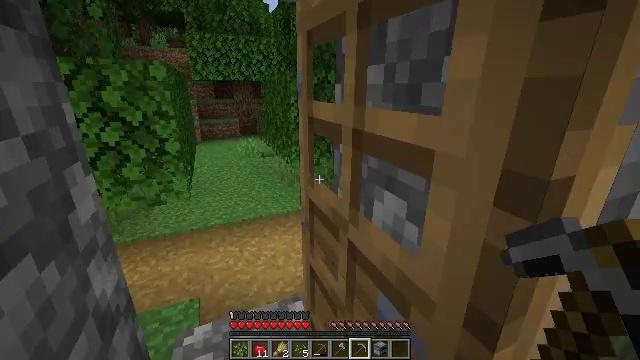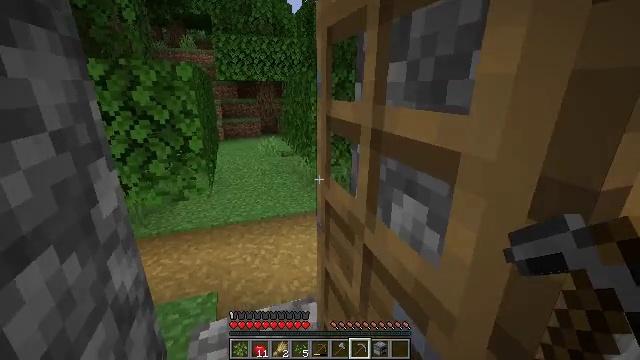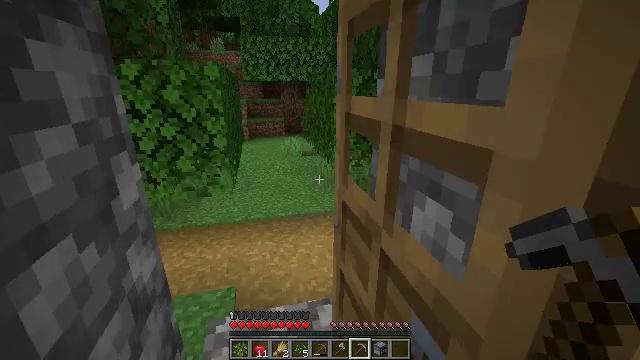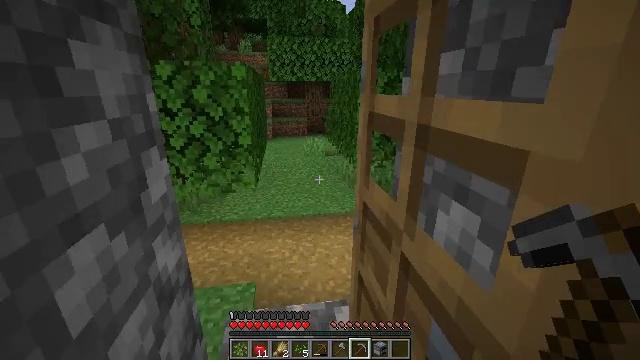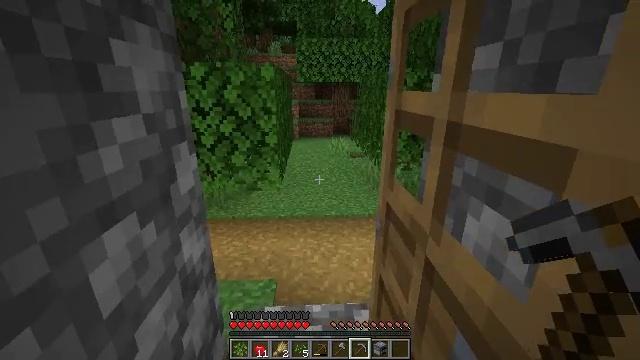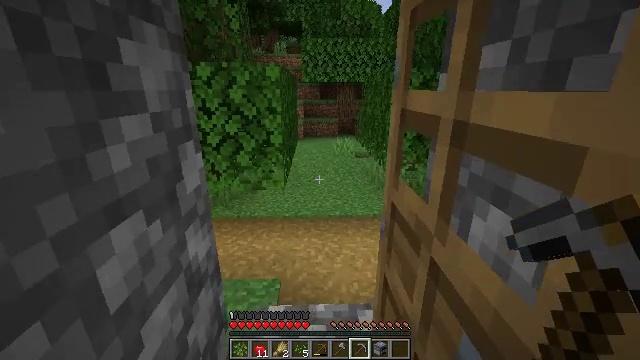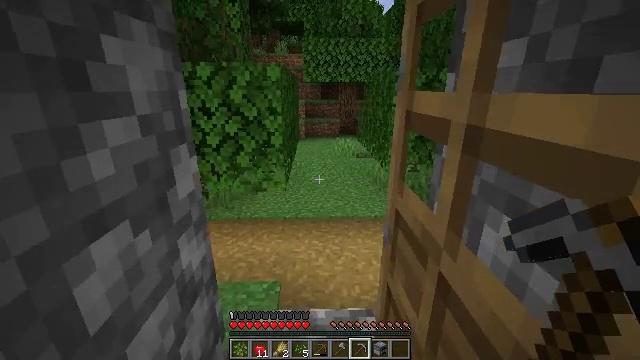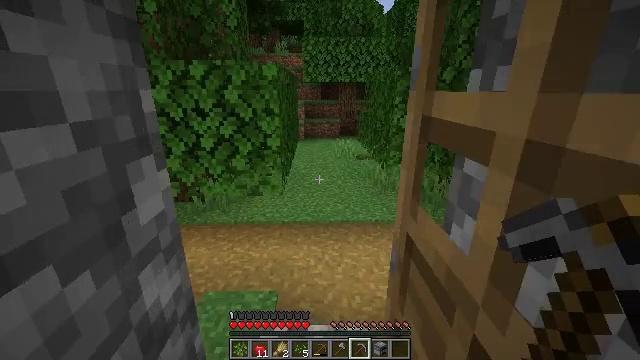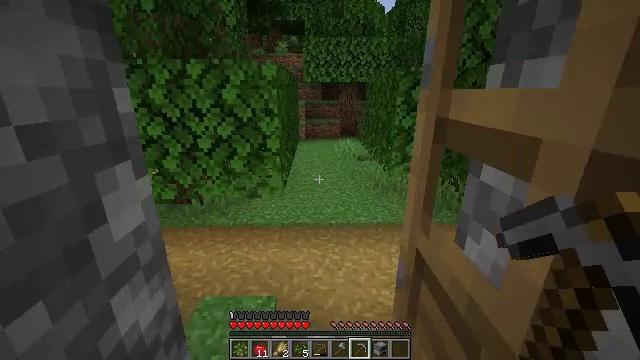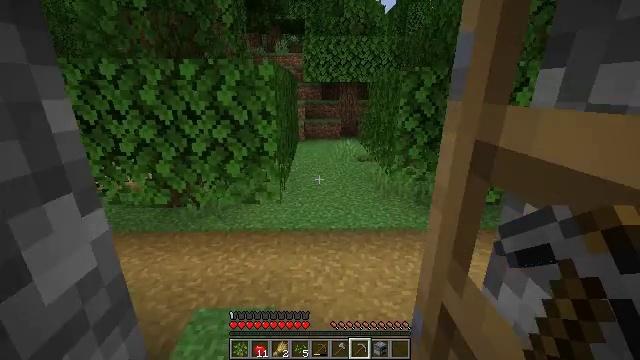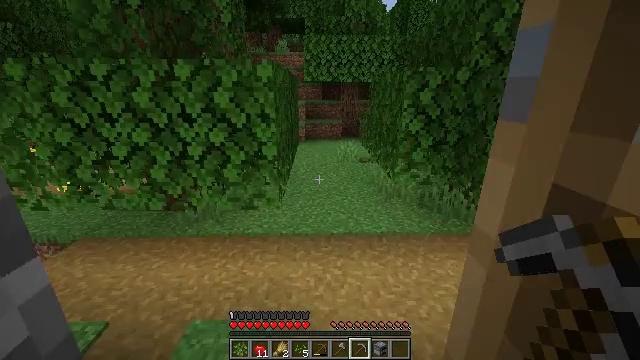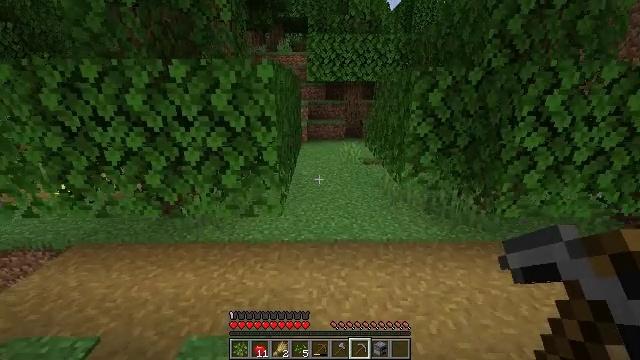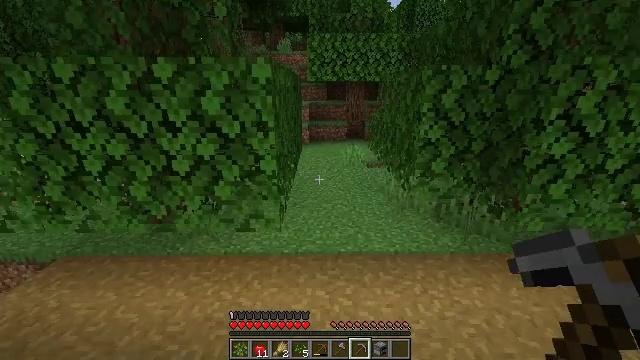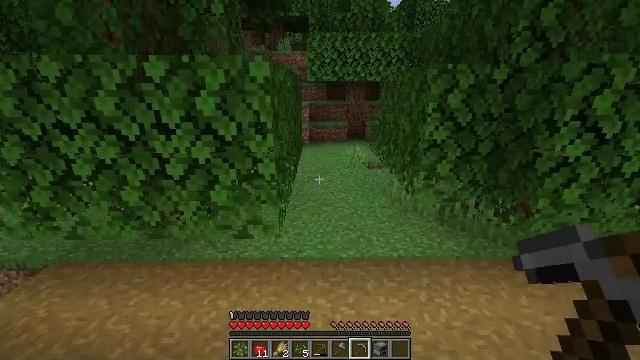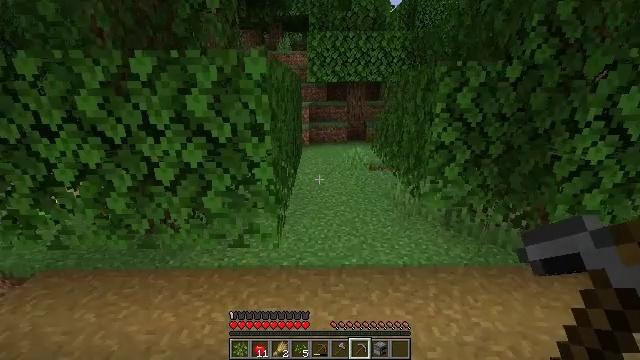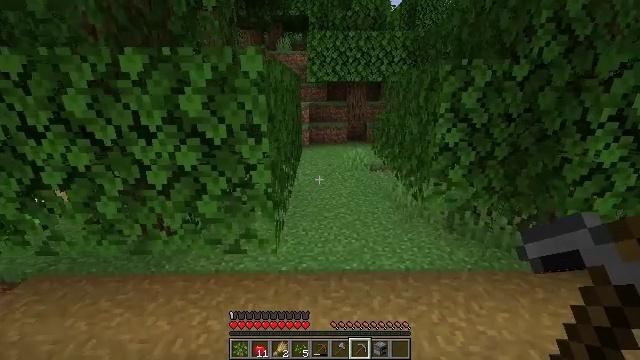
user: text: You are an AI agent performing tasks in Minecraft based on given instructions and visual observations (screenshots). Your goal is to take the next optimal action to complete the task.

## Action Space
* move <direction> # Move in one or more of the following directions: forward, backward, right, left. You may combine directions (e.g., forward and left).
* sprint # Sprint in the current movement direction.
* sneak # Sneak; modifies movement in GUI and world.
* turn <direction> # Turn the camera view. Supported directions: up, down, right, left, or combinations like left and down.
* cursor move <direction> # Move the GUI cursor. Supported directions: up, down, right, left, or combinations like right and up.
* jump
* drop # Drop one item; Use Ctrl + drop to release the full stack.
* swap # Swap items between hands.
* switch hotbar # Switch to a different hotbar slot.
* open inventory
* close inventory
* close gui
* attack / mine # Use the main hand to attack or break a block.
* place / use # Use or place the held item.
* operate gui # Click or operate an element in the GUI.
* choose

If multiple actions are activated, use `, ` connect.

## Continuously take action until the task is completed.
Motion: motion action
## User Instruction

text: Attack the grass path to restore it to dirt.
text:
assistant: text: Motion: turn left
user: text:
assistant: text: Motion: turn left
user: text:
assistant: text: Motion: turn left
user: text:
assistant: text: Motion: turn left
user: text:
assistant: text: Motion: turn left
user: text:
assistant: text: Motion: move forward
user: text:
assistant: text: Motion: move forward
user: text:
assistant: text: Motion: move forward
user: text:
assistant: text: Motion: move forward
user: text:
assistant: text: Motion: move forward
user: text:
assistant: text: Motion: move forward
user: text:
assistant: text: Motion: move forward
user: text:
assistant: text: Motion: move forward
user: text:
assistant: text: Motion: move forward
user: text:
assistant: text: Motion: no_op
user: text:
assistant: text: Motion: no_op
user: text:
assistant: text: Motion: no_op
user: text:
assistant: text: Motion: no_op
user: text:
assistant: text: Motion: no_op
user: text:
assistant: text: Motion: no_op
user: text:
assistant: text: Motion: no_op
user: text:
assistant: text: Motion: no_op
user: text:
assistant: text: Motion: no_op
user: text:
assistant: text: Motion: turn right
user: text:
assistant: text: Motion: turn right
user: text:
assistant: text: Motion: move forward, turn right
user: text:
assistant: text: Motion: move forward, turn right
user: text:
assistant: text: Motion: move forward, turn right
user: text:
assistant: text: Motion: move forward, turn right
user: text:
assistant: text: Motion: move forward, turn right